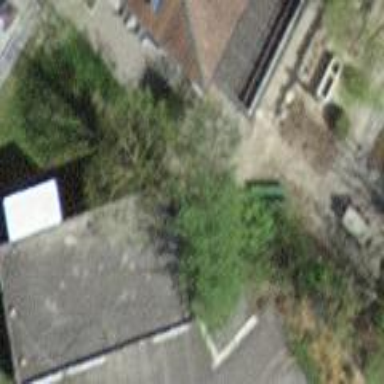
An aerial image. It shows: Flat-roofed garage.